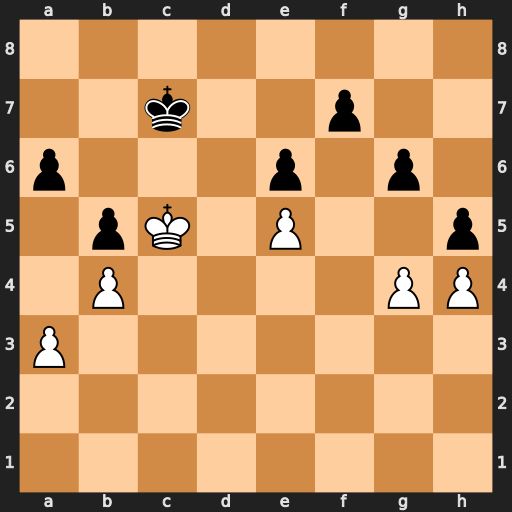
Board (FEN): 8/2k2p2/p3p1p1/1pK1P2p/1P4PP/P7/8/8
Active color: w
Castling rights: -
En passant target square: -
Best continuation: g5 Kd7 Kb6 f6 gxf6 g5 hxg5 h4 g6